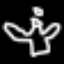
Label: angel